Aerial crown-view tile of a tropical tree (Barro Colorado Island, Panama), acquired 20240611:
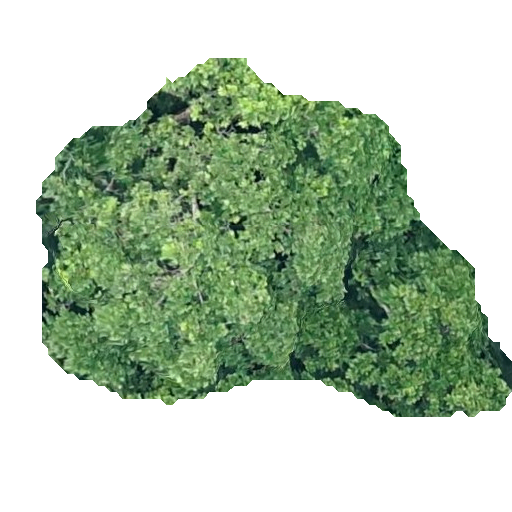
Species: Anacardium excelsum
GBIF accepted scientific name: Anacardium excelsum
Crown area: 183.684 m²